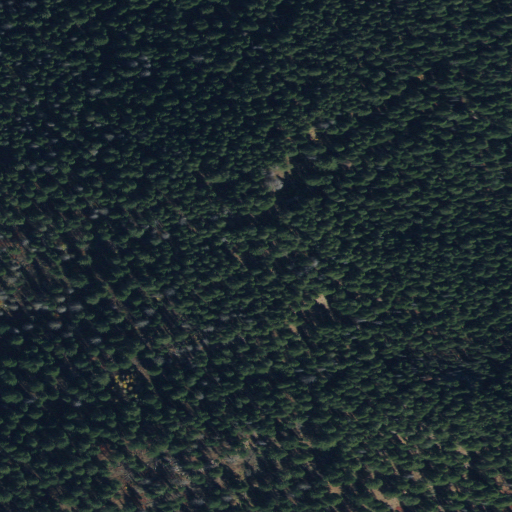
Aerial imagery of mountain in Idaho named Dismal Mountain containing only evergreen forest